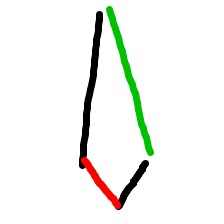
Shape: kite